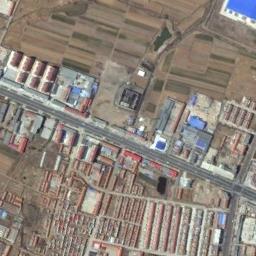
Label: industrial_area